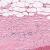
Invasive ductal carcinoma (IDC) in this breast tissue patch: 0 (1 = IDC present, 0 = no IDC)